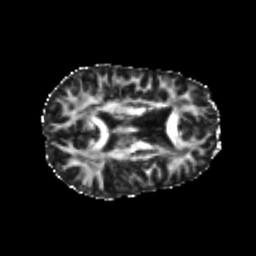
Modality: FA
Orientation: axial
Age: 21
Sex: female
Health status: healthy
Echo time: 0.074 s